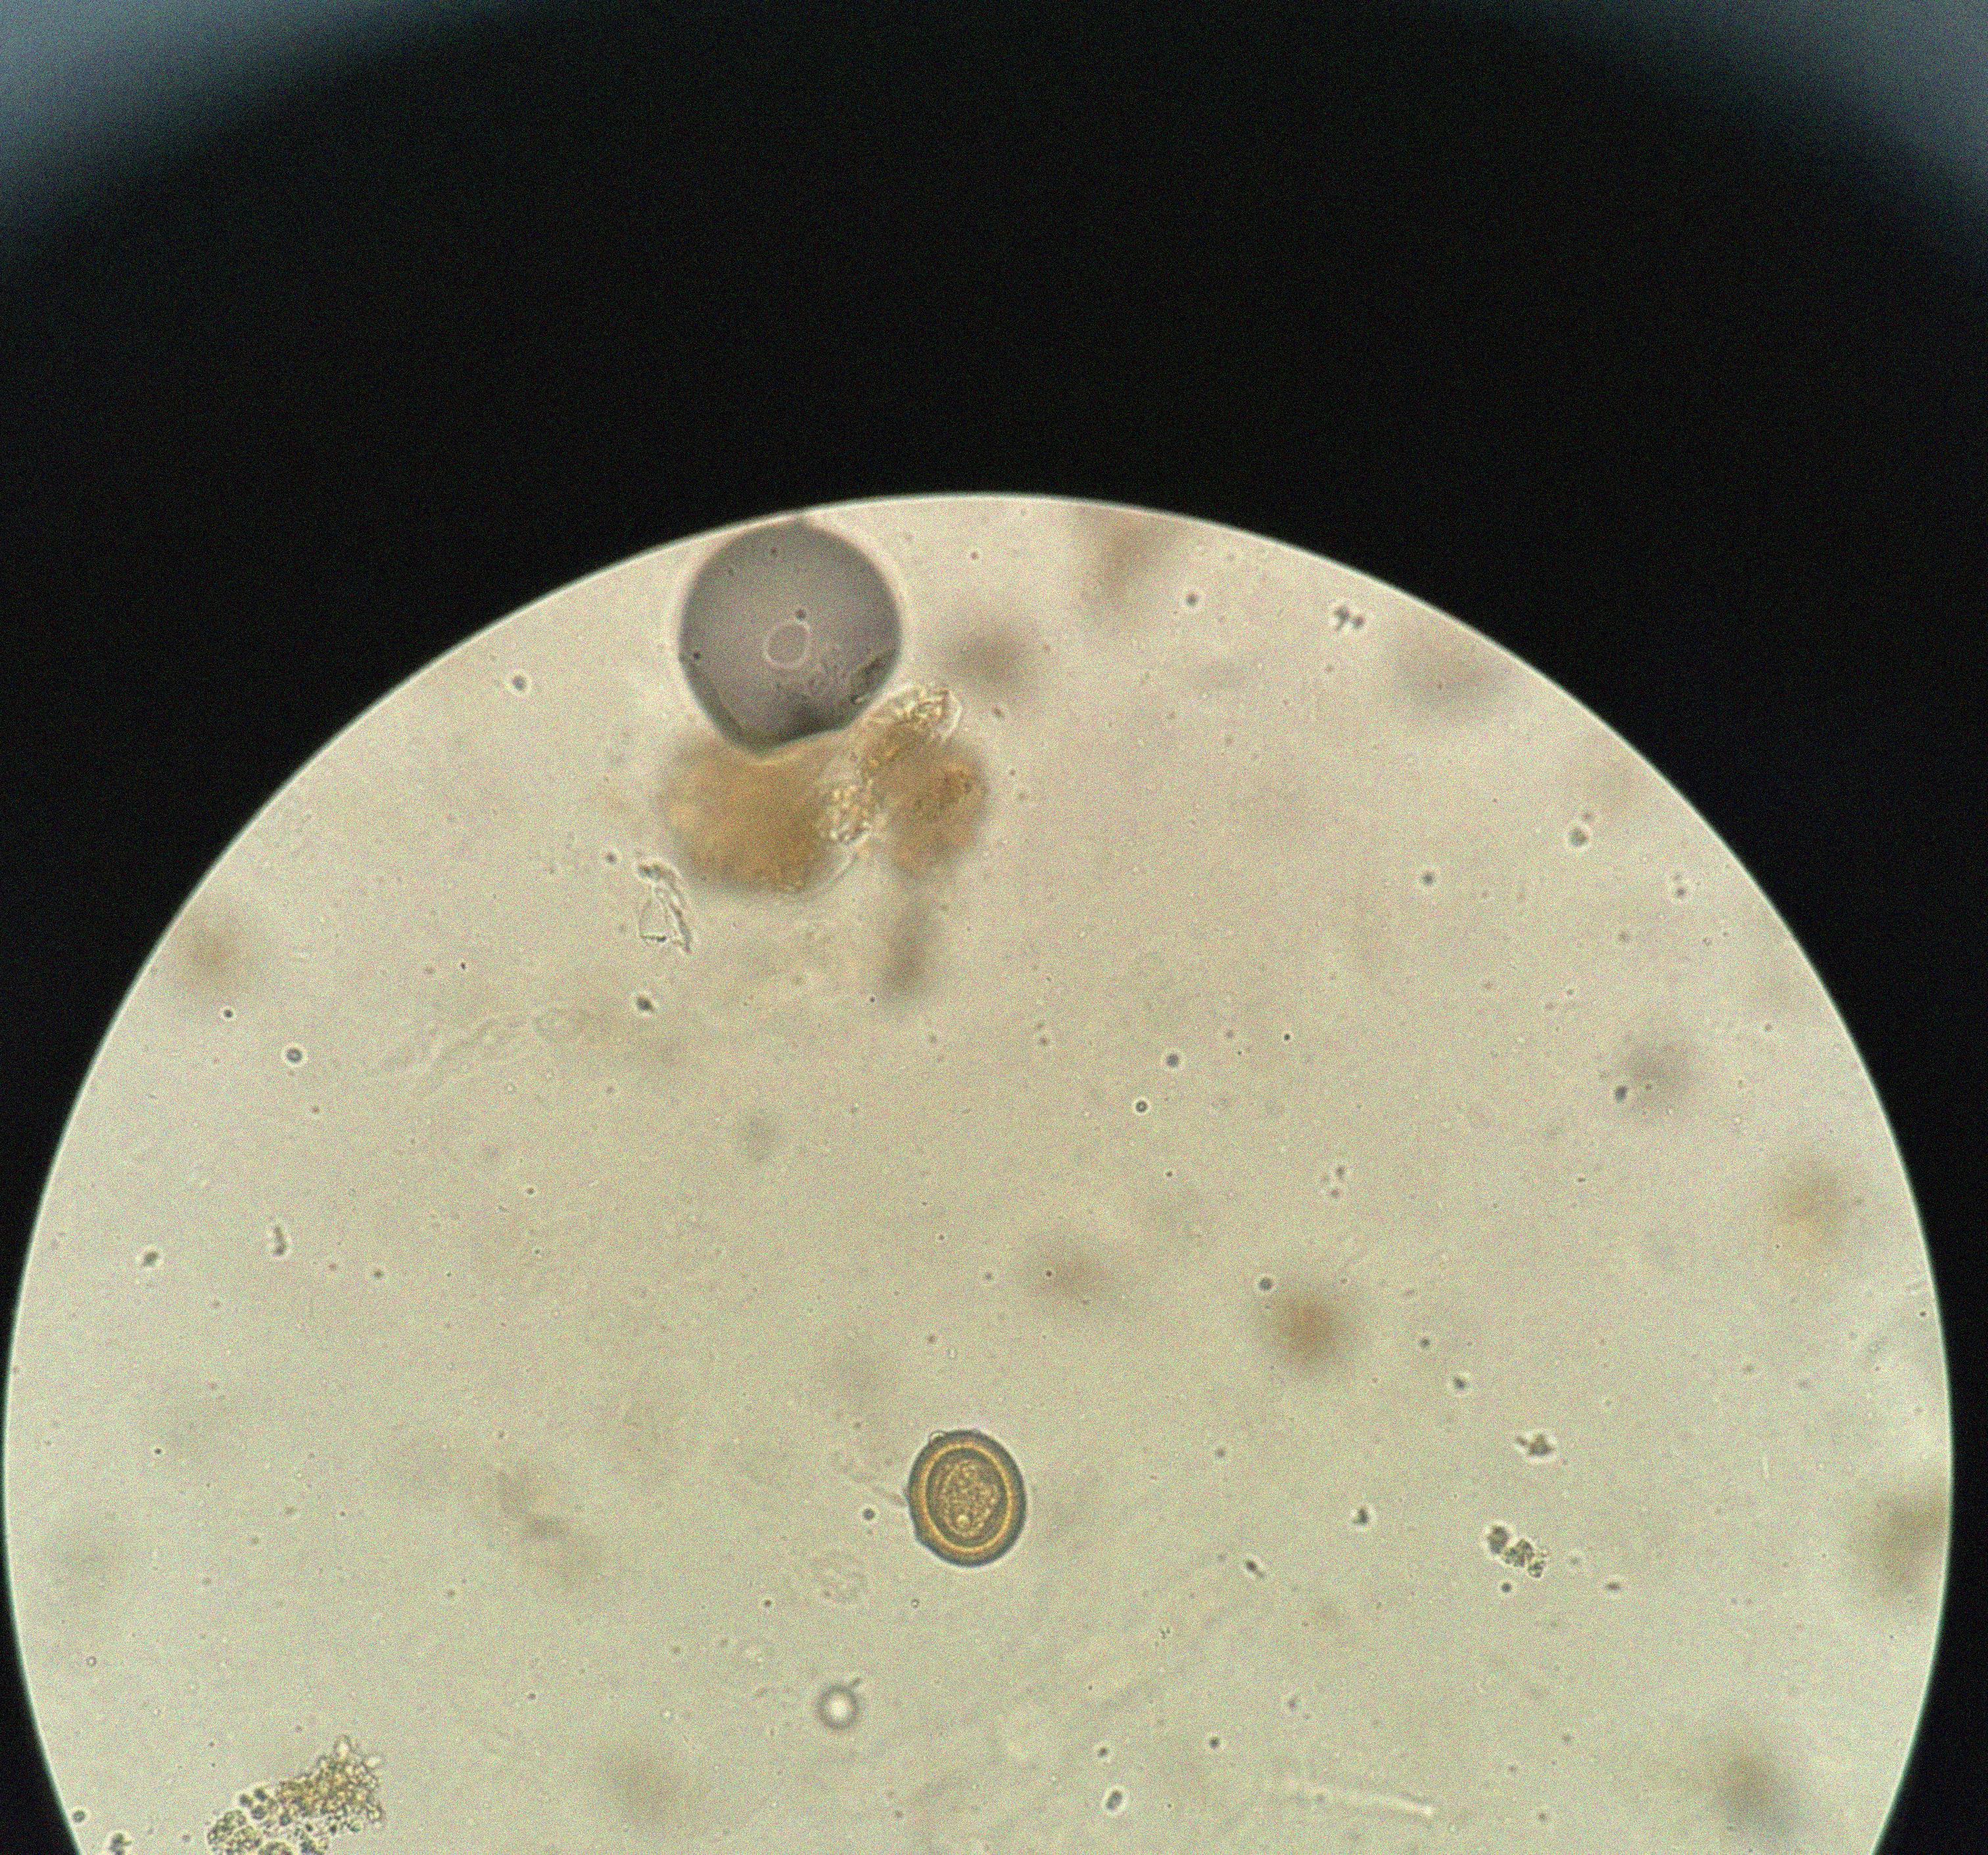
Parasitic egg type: Taenia spp. egg